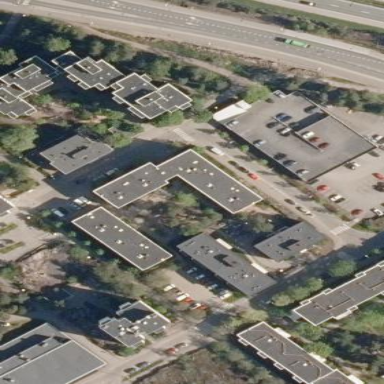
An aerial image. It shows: Residential area with apartments.